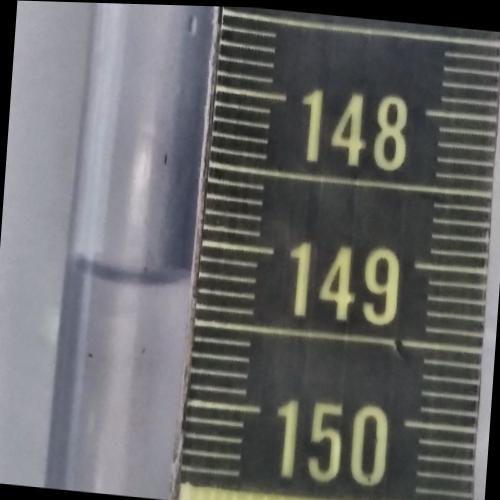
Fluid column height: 149.3 cm